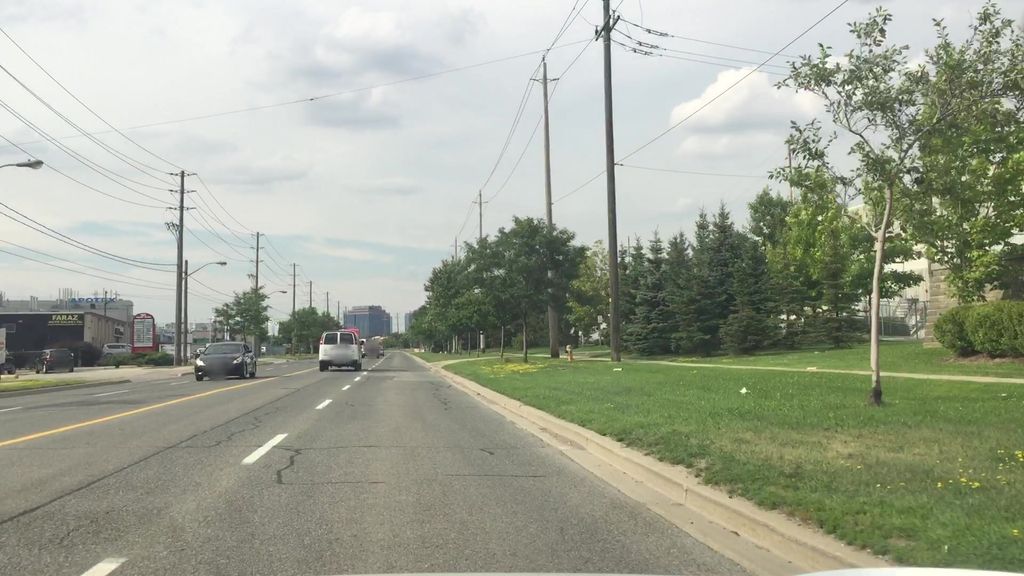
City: toronto